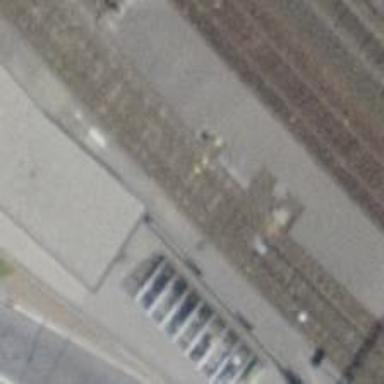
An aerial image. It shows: Railway switch.